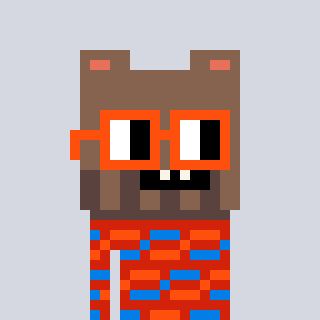
a pixel art character with square orange glasses, a bear-shaped head and a red-colored body on a cool background